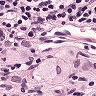
Metastatic tissue present: yes